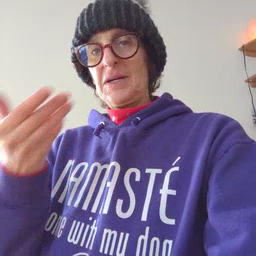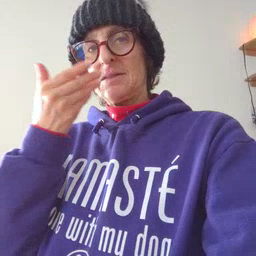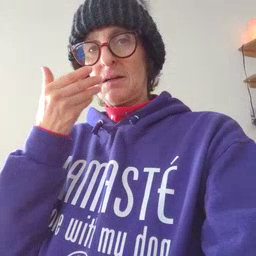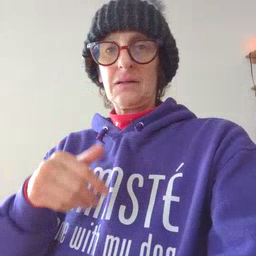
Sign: pizza